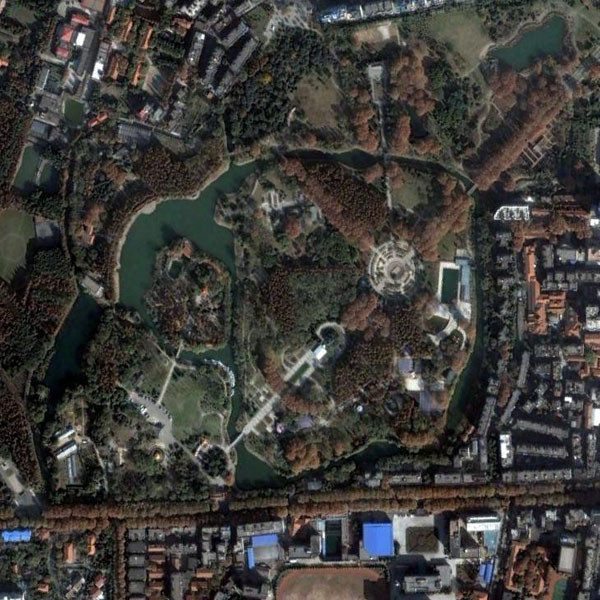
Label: Park